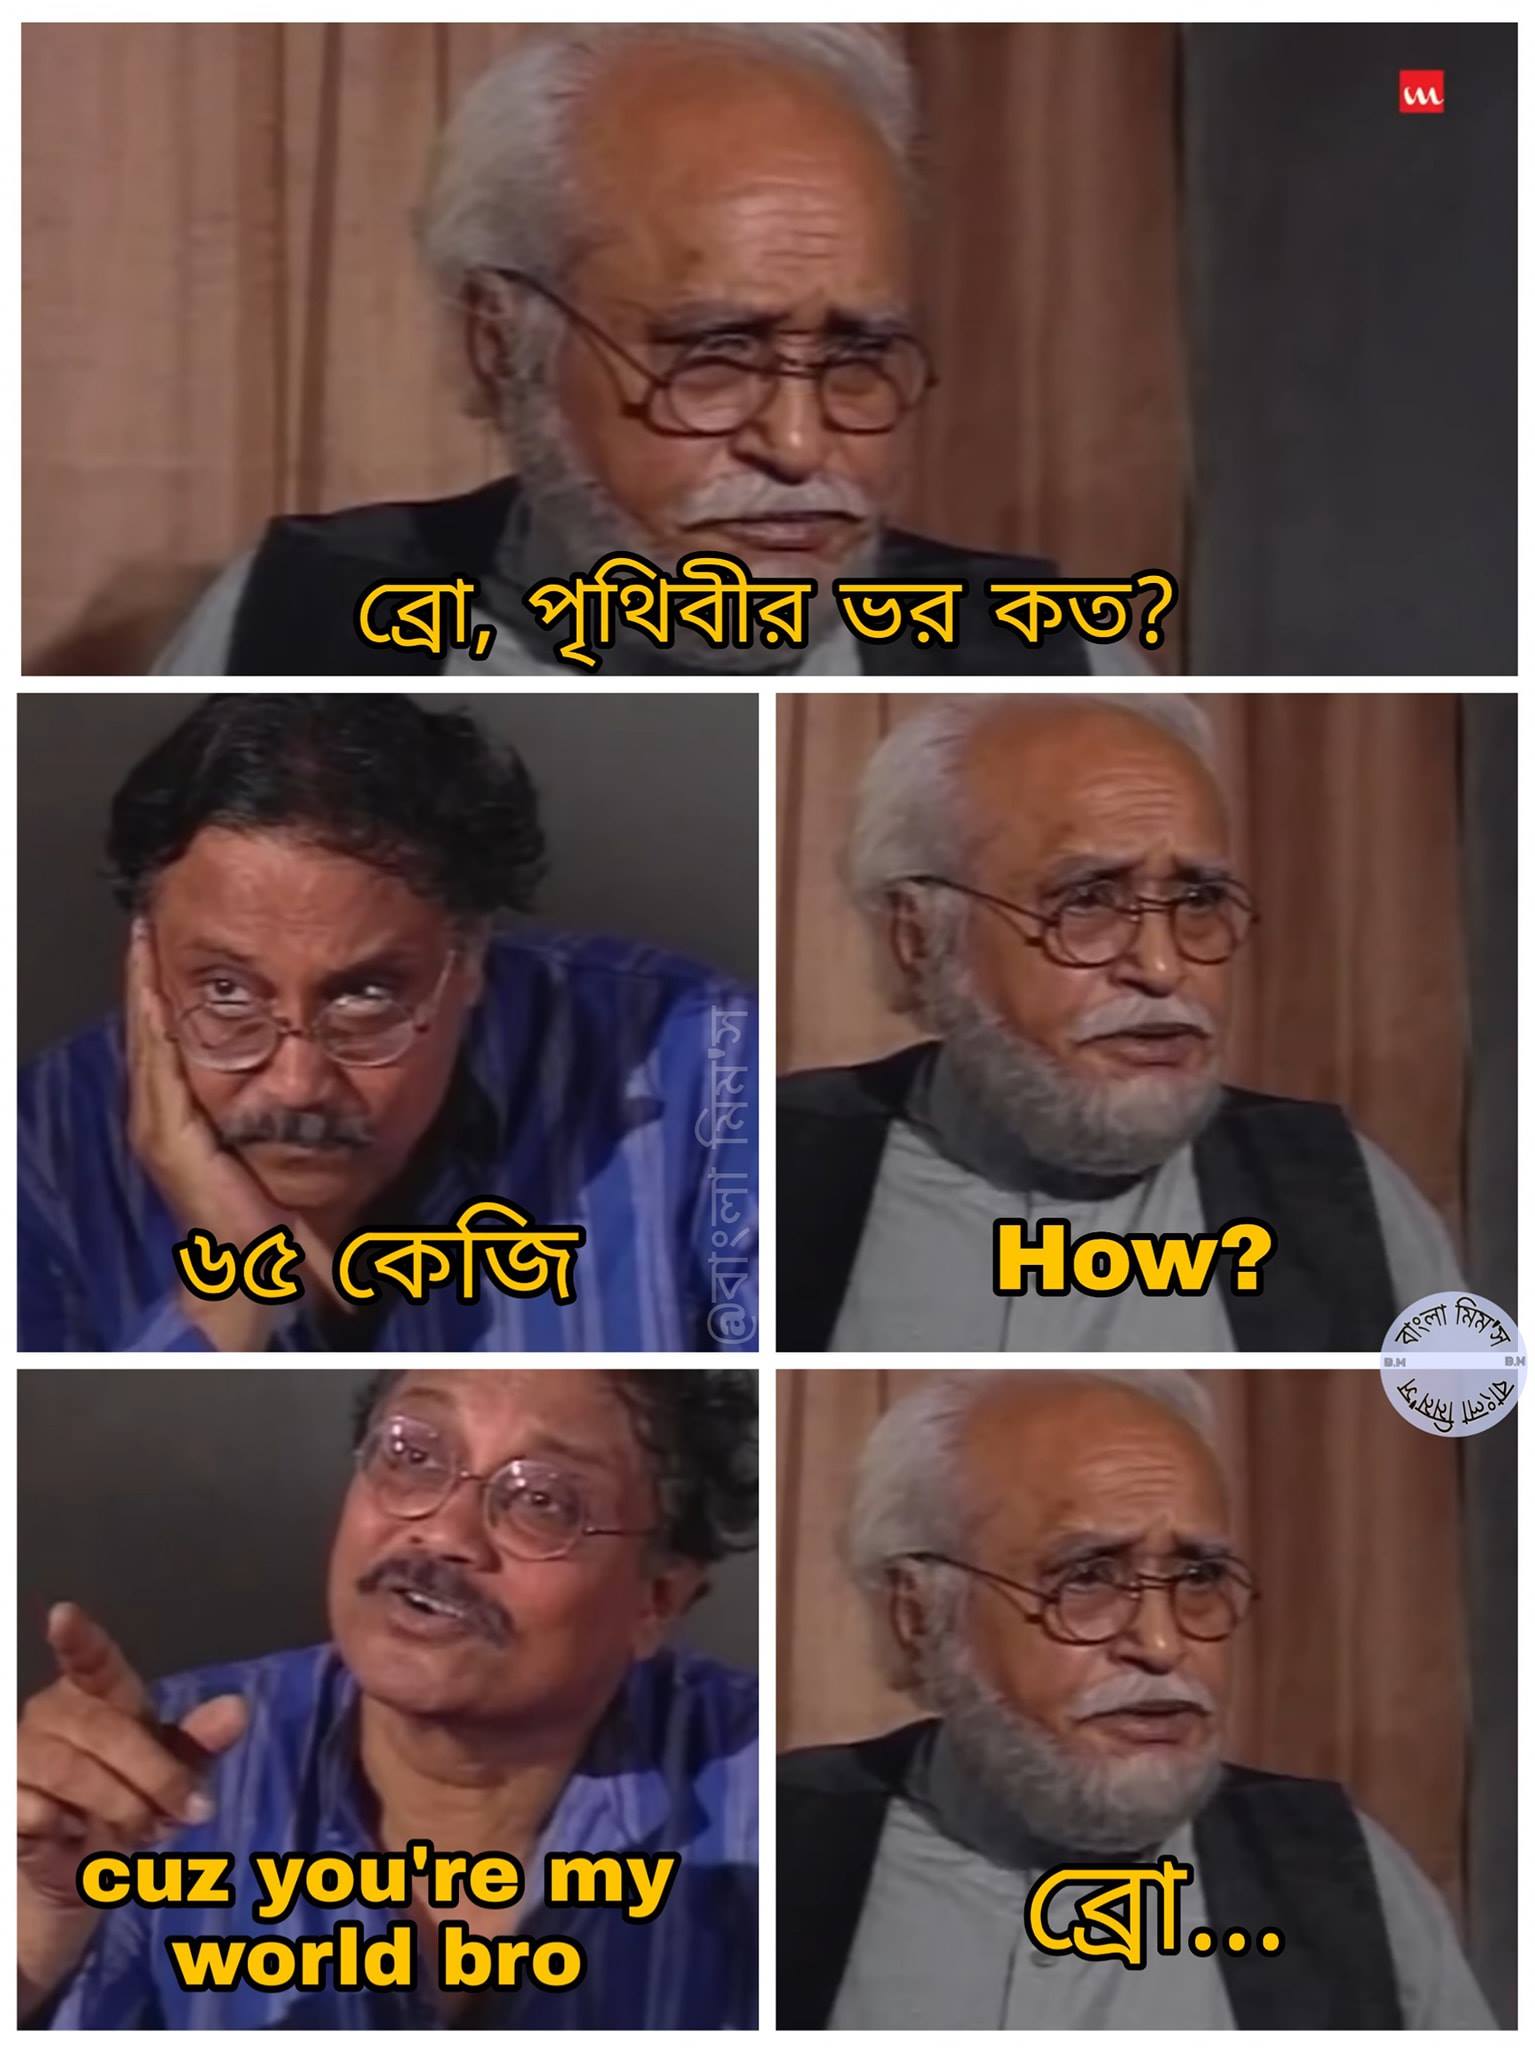
Caption: ব্রো, পৃথিবীর ভর কত?   ৬৫ কেজি   How ?  cuz you're my world bro   ব্রো...
Label: non-hate